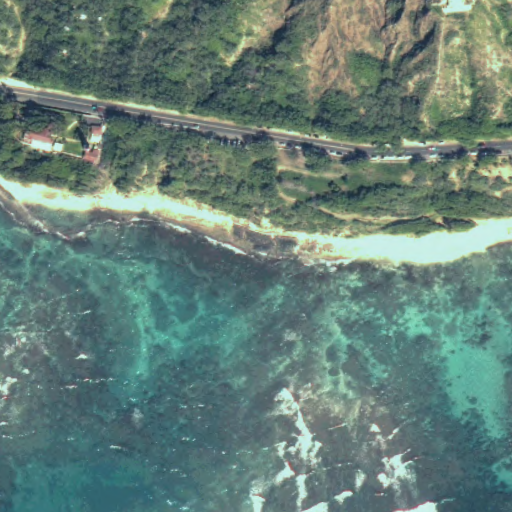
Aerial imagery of cape in Hawaii named Diamond Head containing only unknown